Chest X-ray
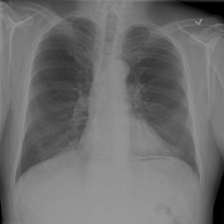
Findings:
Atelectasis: negative
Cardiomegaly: negative
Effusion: negative
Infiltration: negative
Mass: negative
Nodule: negative
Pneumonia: negative
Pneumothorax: negative
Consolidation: negative
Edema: negative
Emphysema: negative
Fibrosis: negative
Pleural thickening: negative
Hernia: negative